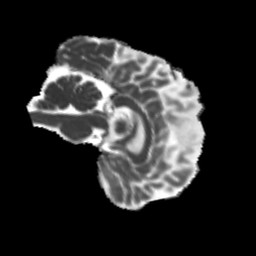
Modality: MD
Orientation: sagittal
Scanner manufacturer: siemens
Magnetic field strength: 3 T
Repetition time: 4 s
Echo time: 0.0594 s